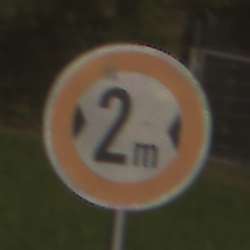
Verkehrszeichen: TatsaechlicheBreite2
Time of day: MorningAfternoon
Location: Outdoor (Nature)
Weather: PartlyCloudy
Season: NotSpecified
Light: Natural